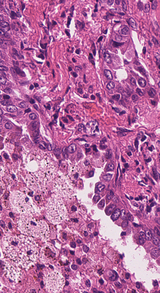
Tumor epithelial tissue: yes
Tumor-associated stroma tissue: yes
Normal tissue: no